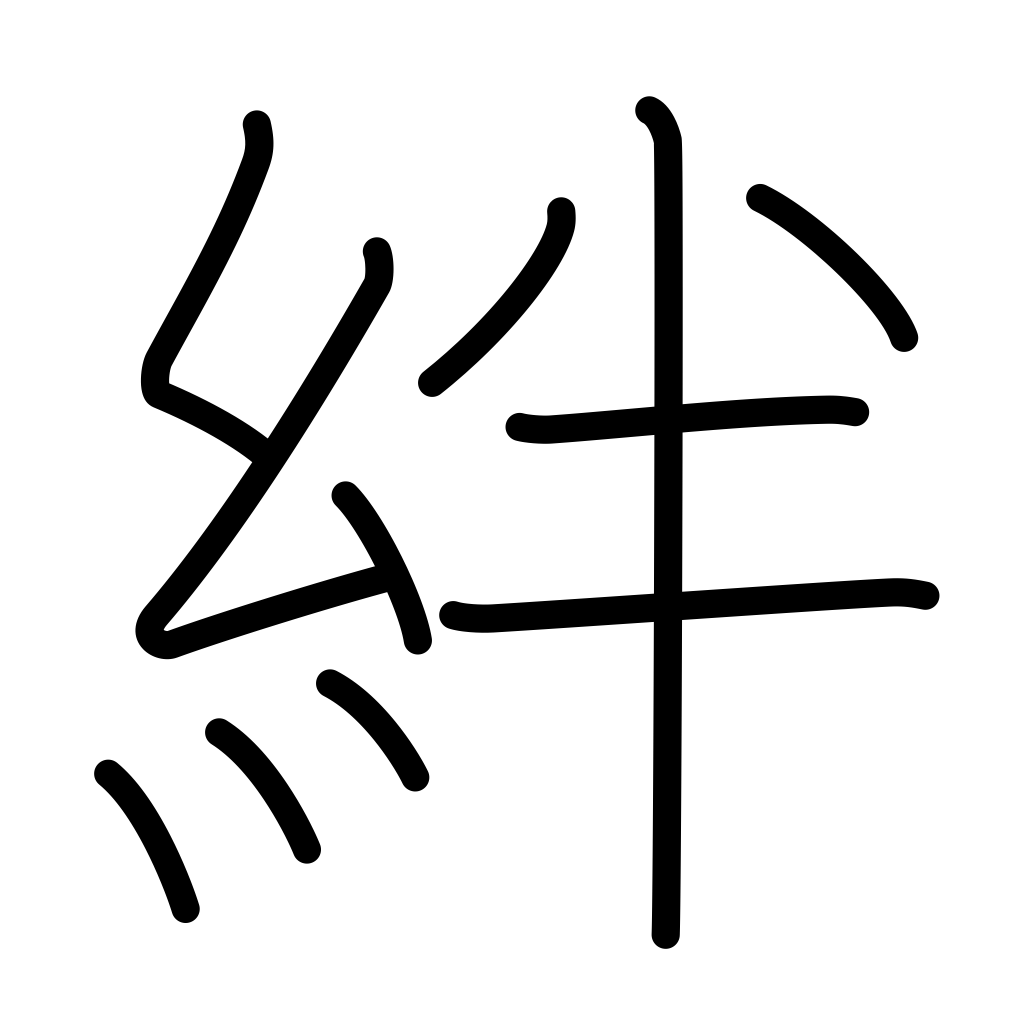
Meaning: bonds, fetters